Question: I am using jQuery to make a dropdown menu. Next to each object to open a dropdown there is a triangle, like this:

I have two CSS classes, '.caret' and '.u-caret'. Class 'caret' looks like a triangle pointing down, and class 'u-caret' looks like one pointing up. I want the classes to switch when I click on the object.
HTML:
'''
<span id="learn">Open Dropdown <span class="caret"></span></span>
'''
CSS:
'''
.caret {
border-top:5px solid black;
border-left:5px solid transparent;
border-right:5px solid transparent;
}
.u-caret{
border-bottom:5px solid black;
border-left:5px solid transparent;
border-right:5px solid transparent;
}
'''
JS:
'''
$('#learn').click(function(){
$('#learn-dropdown').toggle().css('z-index','200');
$('#affiliate-content-dropdown').css('z-index','100').slideUp();
$("#snippet-dropdown").css('z-index','100').slideUp();
$('#stories-dropdown').css('z-index','100').slideUp();
$(this).closest('.caret').toggleClass('caret').toggleClass('u-caret');
});
'''
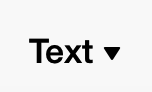
Answer: .closest looks upwards in the hierarchy what you want is find:
'''
$('#learn').click(function(){
$(this).find('.caret').toggleClass('caret').toggleClass('u-caret');
});
'''
This also won't work after the first time because the toggle will remove the class .caret. What you want is an unchanging class:
'''
<span id="learn">Open Dropdown <span class="arrow caret"></span></span>
'''
Then you find the .arrow element:
'''
$('#learn').click(function(){
$(this).find('.arrow').toggleClass('caret').toggleClass('u-caret');
});
'''